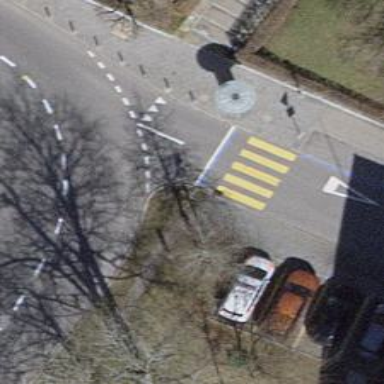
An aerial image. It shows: Kerb serving as barrier.